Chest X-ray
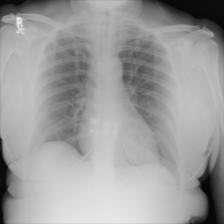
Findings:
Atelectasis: negative
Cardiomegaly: negative
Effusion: negative
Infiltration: negative
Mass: negative
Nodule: negative
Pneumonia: negative
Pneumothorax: negative
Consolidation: negative
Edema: negative
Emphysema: negative
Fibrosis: negative
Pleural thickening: negative
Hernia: negative